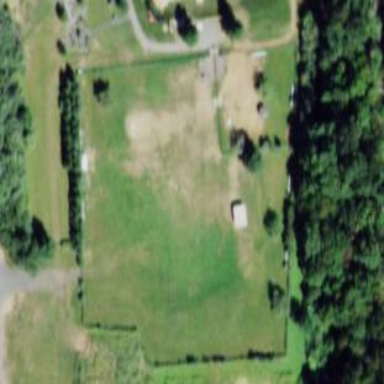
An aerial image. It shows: Fenced dog park for leisure activities on land.